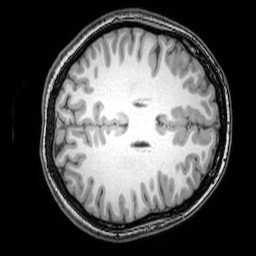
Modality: T1w
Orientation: axial
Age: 24
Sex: female
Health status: healthy
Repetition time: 0.081 s
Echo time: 0.037 s